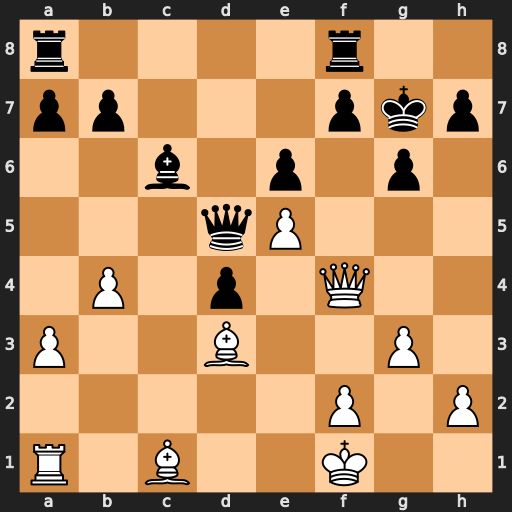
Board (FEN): r4r2/pp3pkp/2b1p1p1/3qP3/1P1p1Q2/P2B2P1/5P1P/R1B2K2
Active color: w
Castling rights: -
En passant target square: -
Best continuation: Qf6+ Kg8 Bh6 Qh1+ Ke2 Qf3+ Qxf3 Bxf3+ Kxf3